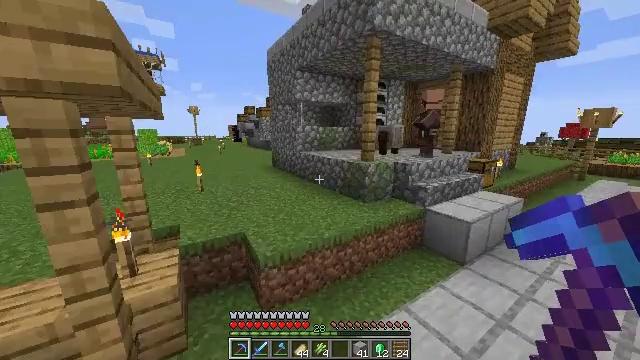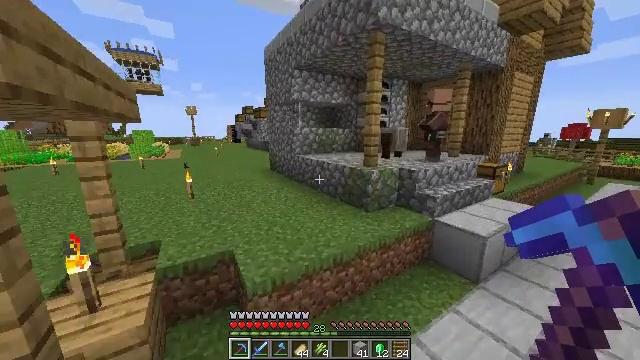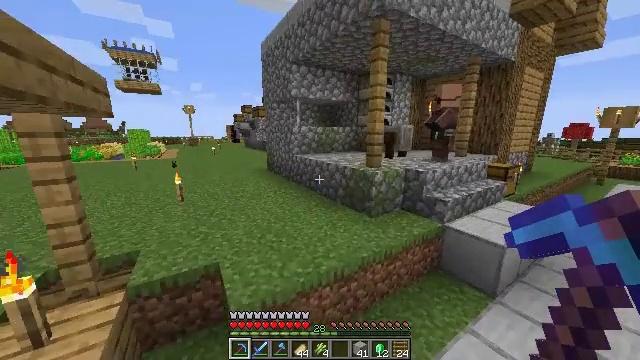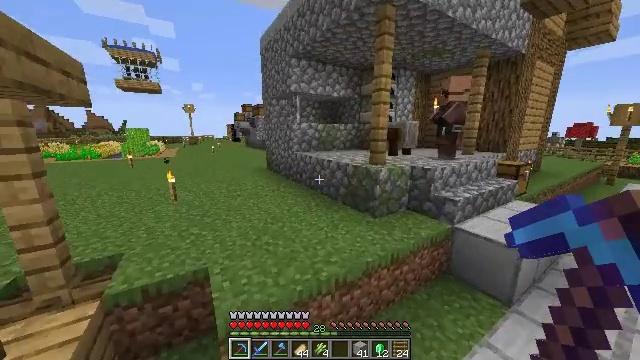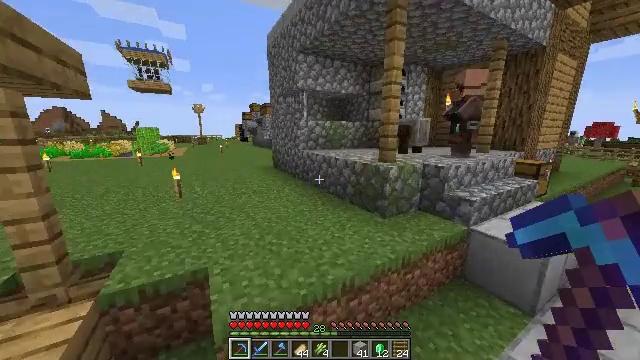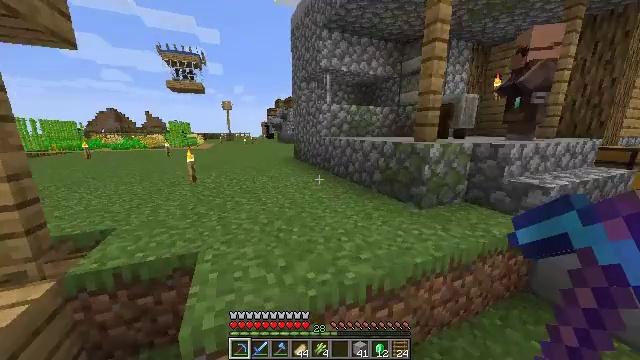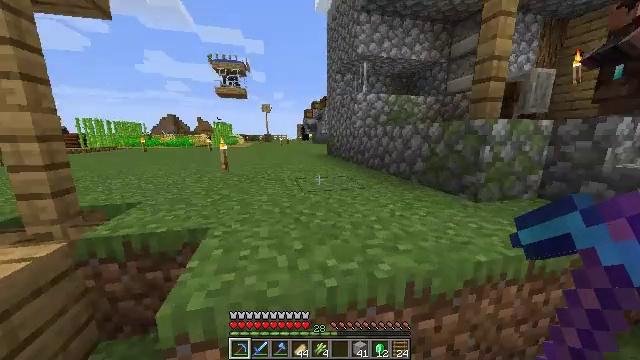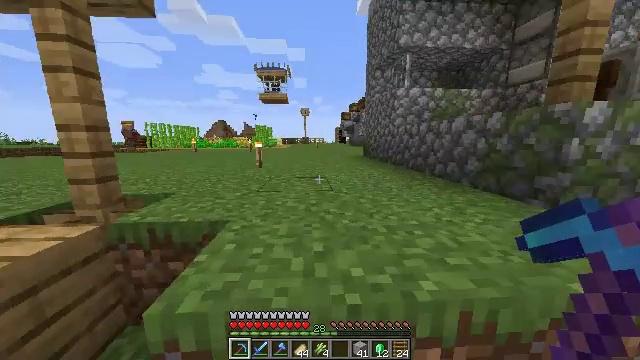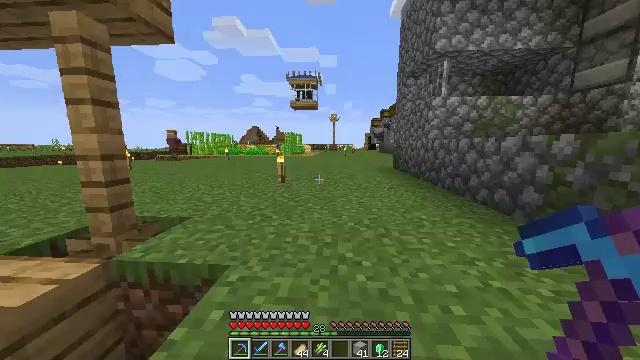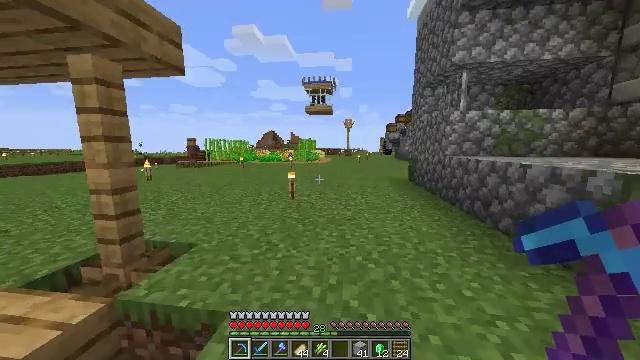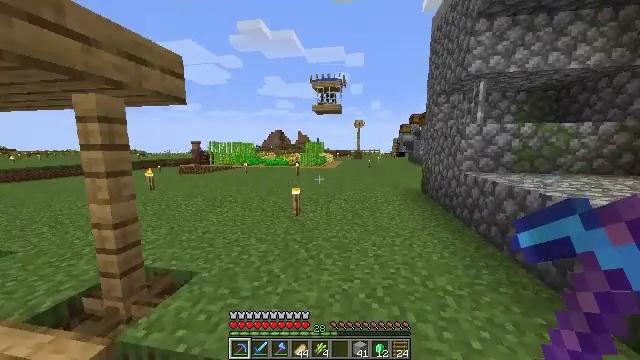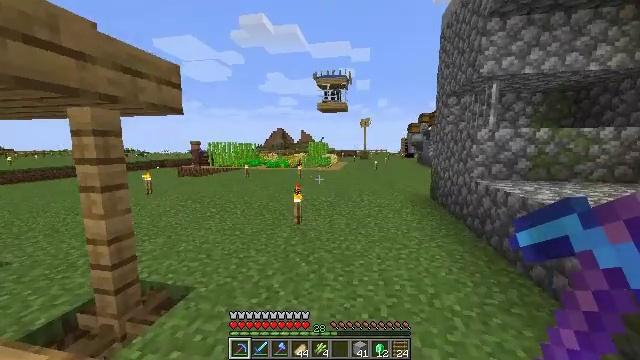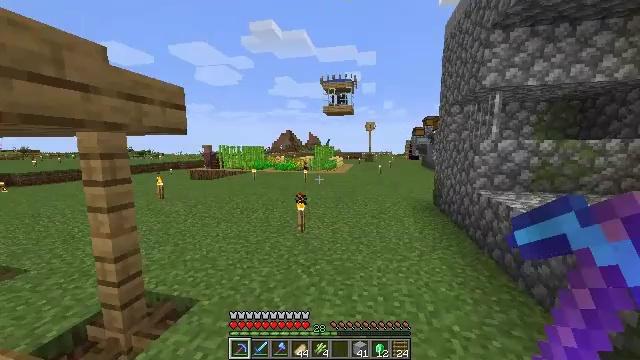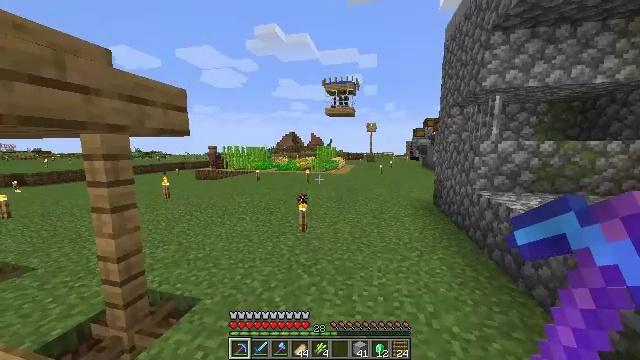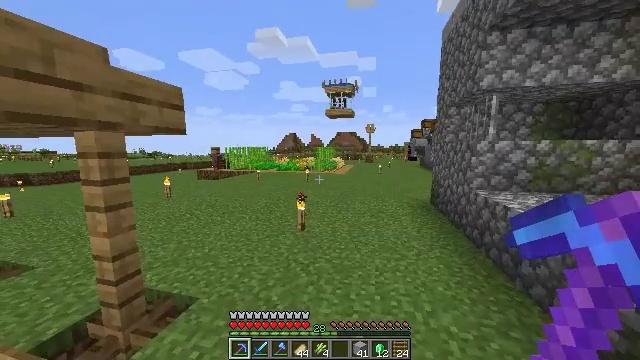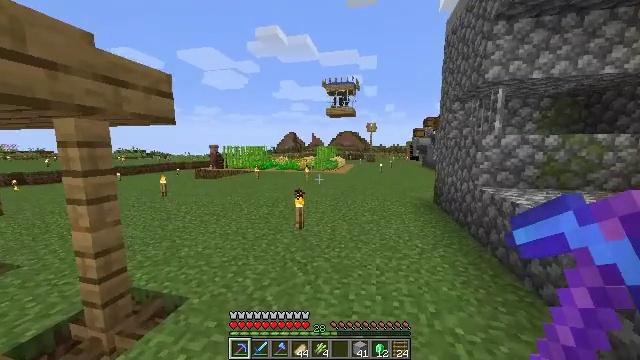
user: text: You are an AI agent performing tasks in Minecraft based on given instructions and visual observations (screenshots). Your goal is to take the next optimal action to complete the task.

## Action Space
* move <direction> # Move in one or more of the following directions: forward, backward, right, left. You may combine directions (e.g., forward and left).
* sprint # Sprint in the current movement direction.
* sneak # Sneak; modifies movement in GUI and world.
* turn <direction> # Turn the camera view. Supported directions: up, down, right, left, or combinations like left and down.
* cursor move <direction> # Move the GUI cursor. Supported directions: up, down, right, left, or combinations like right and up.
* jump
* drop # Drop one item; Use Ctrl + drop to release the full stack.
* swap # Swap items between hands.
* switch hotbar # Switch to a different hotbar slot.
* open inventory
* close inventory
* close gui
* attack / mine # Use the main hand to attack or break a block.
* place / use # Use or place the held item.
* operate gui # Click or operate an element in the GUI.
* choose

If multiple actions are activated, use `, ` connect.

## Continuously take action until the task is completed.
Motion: motion action
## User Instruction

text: Harvest sugar cane from the plant.
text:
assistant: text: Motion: move forward, sprint, jump
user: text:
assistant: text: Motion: move forward, jump
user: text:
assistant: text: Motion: move forward, jump
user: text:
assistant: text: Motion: move forward, turn left, jump
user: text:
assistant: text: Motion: move forward, turn left, jump
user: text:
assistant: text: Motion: move forward, turn left and up, jump
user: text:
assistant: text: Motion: move forward, sprint, turn left and up, jump
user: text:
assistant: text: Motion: move forward, sprint, turn left and up, jump
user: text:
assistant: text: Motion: move forward, sprint, turn left, jump
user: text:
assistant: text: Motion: move forward, sprint, turn left, jump
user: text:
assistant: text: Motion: move forward, sprint, turn left, jump
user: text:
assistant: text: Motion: move forward, turn left, jump
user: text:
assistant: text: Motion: move forward, jump
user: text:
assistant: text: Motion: move forward, jump
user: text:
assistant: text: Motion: move forward, jump
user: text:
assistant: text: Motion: move forward, jump
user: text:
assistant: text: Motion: move forward, jump
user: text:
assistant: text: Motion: move forward, sprint, jump
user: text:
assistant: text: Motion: move forward, sprint, jump
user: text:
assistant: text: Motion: move forward, sprint, jump
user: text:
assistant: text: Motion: move forward, sprint, jump
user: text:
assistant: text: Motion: move forward, sprint, jump
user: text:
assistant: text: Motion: move forward, turn right, jump
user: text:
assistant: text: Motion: move forward, jump
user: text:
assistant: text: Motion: move forward, jump
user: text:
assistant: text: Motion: move forward, jump
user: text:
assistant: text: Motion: move forward, sprint, jump
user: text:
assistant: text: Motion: move forward, sprint, jump
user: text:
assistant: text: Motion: move forward, sprint, jump
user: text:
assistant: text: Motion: move forward, sprint, jump